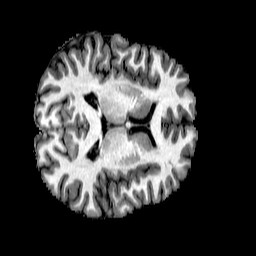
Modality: T1w
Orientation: axial
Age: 30
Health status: healthy
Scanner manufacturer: philips
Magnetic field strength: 3 T
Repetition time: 0.007812 s
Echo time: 0.003594 s